Question: I had this issue and i searched a lot how to fix it, but i can't find any solution at the moment...
well, the issue is the next error message, i can write the error but i need a specific entry of this batch.

the code showed on the message box:
> {
"message": "HTTP request failed",
"headers": {
"Content-Type": "application/xml;charset=utf-8",
"Content-Length": "1333",
"DataServiceVersion": "1.0"
},
"statusCode": "400",
"statusText": "Bad Request",
"responseText": "'<?xml version="1.0" encoding="utf-8"?><error xmlns="http://schemas .microsoft.com/ado/2007/08/dataservices/metadata"><code>SY/530</code><message xml:lang="es">No posee permisos para el Centro seleccionado</message><innererror><application><component_id/><service_namespace>/SAP/</service_namespace><service_id>ZQMGW_LECTURATANQUE_SRV</service_id><service_version>0001</service_version></application><transactionid>9488BBDEFA9E11E685950000705EE2FB</transactionid><timestamp>201702241<PHONE></timestamp><Error_Resolution><SAP_Transaction>Run transaction /IWFND/ERROR_LOG on SAP Gateway hub system and search for entries with the timestamp above for more details</SAP_Transaction><SAP_Note>See SAP Note <PHONE> for error analysis (https: //service. sap .com/sap/support/notes/<PHONE>)</SAP_Note><Batch_SAP_Note>See SAP Note <PHONE> for details about working with $batch (https: //service. sap. com/sap/support/notes/<PHONE>)</Batch_SAP_Note></Error_Resolution><errordetails><errordetail><code/><message>No posee permisos para el Centro seleccionado</message><propertyref/><severity>error</severity><target/></errordetail><errordetail><code>/IWBEP/CX_SD_GEN_DPC_BUSINS</code><message>No posee permisos para el Centro seleccionado</message><propertyref/><severity>error</severity><target/></errordetail></errordetails></innererror></error>'"
}
i need to recover the message tag only, but i don't know how....
the code what i'm using is the native error handling for Sapui5 Fiori Apps:
'''
constructor: function(oComponent) {
this._oResourceBundle = oComponent.getModel("i18n").getResourceBundle();
this._oComponent = oComponent;
this._oModel = oComponent.getModel();
this._bMessageOpen = false;
this._sErrorText = this._oResourceBundle.getText("errorText");
this._oModel.attachMetadataFailed(function(oEvent) {
var oParams = oEvent.getParameters();
this._showServiceError(oParams.response);
}, this);
this._oModel.attachRequestFailed(function(oEvent) {
var oParams = oEvent.getParameters("message");
// An entity that was not found in the service is also throwing a 404 error in oData.
// We already cover this case with a notFound target so we skip it here.
// A request that cannot be sent to the server is a technical error that we have to handle though
if (oParams.response.statusCode !== "404" || (oParams.response.statusCode === 404 && oParams.response.responseText.indexOf(
"Cannot POST") === 0)) {
this._showServiceError(oParams.response);
}
}, this);
},
/**
* Shows a {@link sap.m.MessageBox} when a service call has failed.
* Only the first error message will be display.
* @param {string} sDetails a technical error to be displayed on request
* @private
*/
_showServiceError: function(sDetails) {
if (this._bMessageOpen) {
return;
}
this._bMessageOpen = true;
MessageBox.error(
this._sErrorText, {
id: "serviceErrorMessageBox",
details: sDetails,
styleClass: this._oComponent.getContentDensityClass(),
actions: [MessageBox.Action.CLOSE],
onClose: function() {
this._bMessageOpen = false;
}.bind(this)
}
);
}
'''
if someone knows how to recover that value, I'll be very greatful.
Greetings.
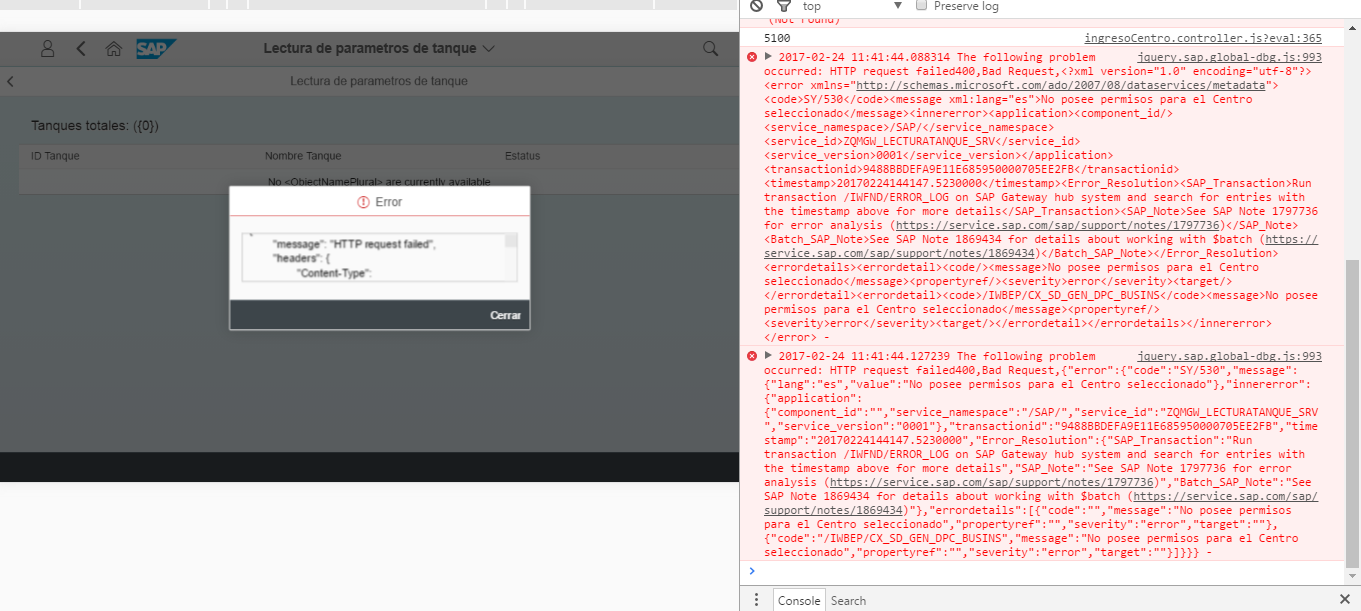
Answer: i fixed this issue, changing this part of the code
'''
if (oParams.response.statusCode !== "404" || (oParams.response.statusCode === 404 && oParams.response.responseText.indexOf(
"Cannot POST") === 0)) {
this._showServiceError(oParams.response);
}
}, this);
'''
to
'''
if (oParams.response.statusCode !== "404" || (oParams.response.statusCode === 404 && oParams.response.responseText.indexOf(
"Cannot POST") === 0)) {
this._showServiceError($(oParams.response.responseText).find("message").first().text());
}
}, this);
'''